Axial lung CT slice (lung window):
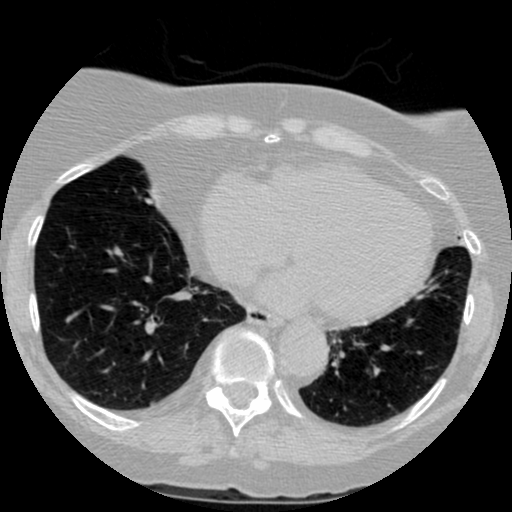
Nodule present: no